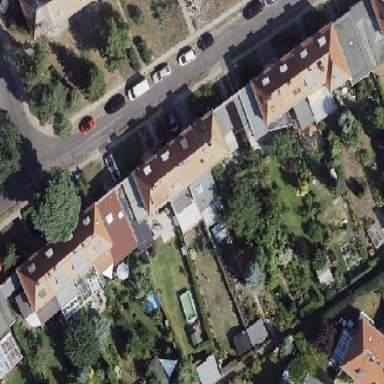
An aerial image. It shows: Terrace building with hipped roof.